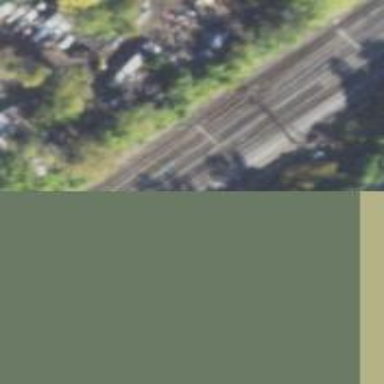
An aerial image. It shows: Railway with electrified contact lines.